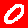
Digit: 0